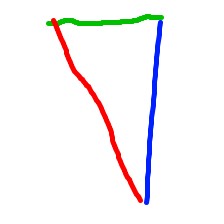
Shape: triangle